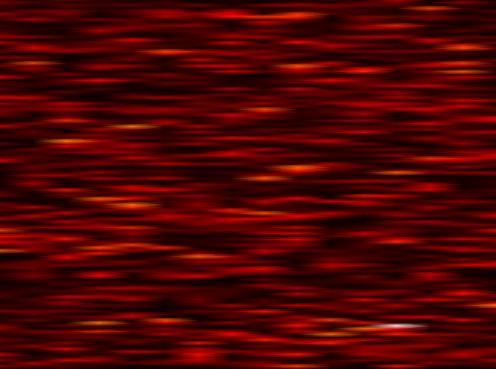
Label: WOLA